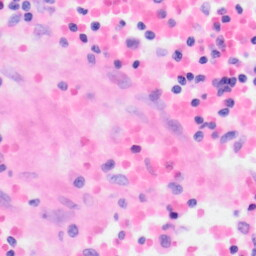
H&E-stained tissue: Kidney